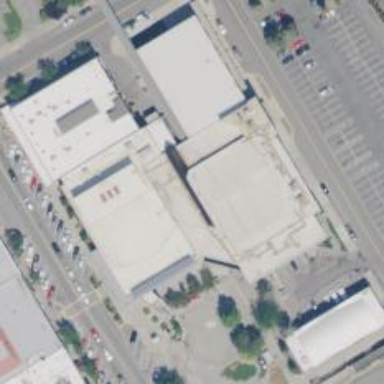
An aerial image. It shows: Conference centre.